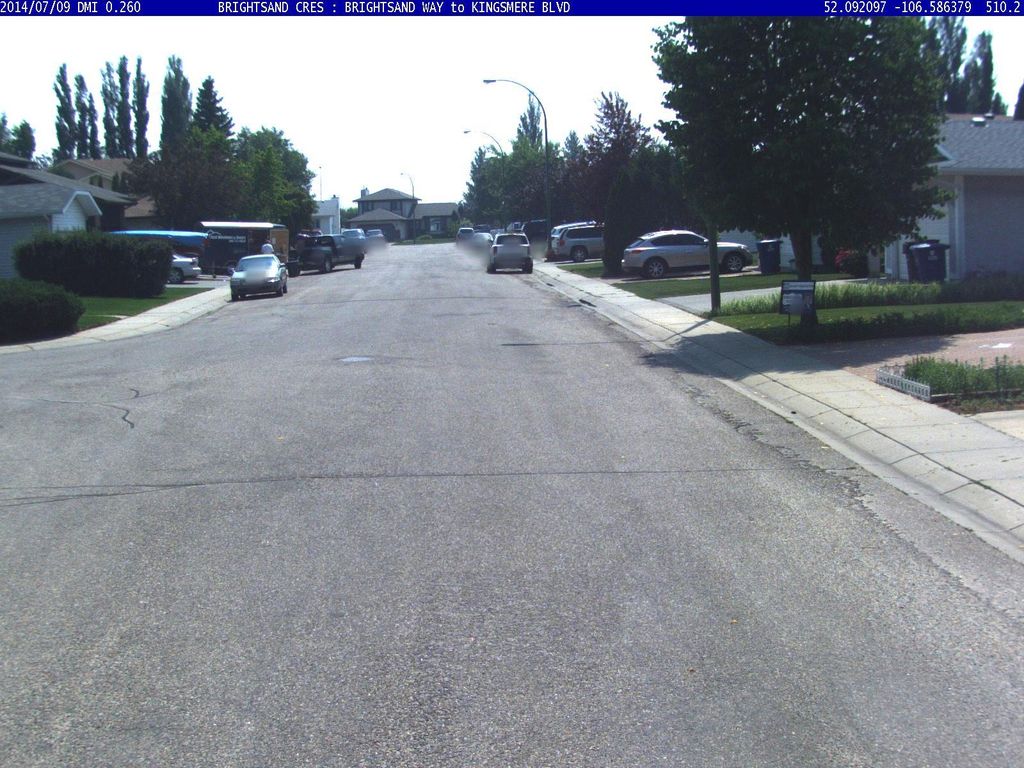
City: saskatoon